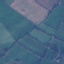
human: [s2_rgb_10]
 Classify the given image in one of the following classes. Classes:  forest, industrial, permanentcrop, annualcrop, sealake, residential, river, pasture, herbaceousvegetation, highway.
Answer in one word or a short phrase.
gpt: Pasture